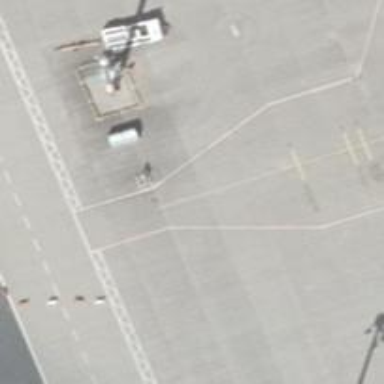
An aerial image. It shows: Parking position at the airport on concrete surface.